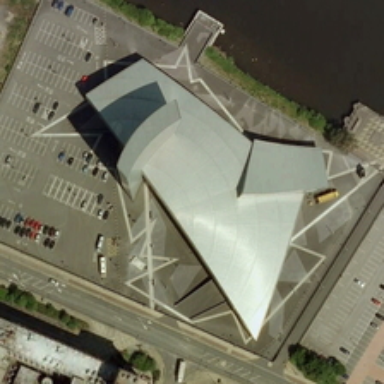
The center is a red square structure, a total of four layers .